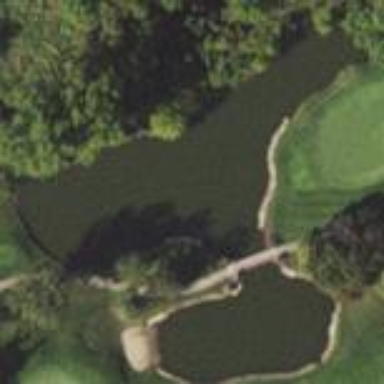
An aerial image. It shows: Water hazard on golf course.